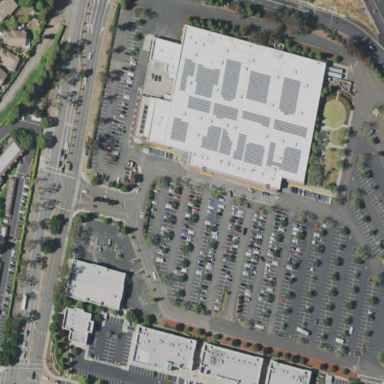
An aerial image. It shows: Department store building.